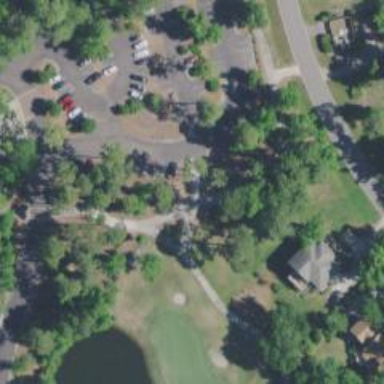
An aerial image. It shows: Path for both road and golf.